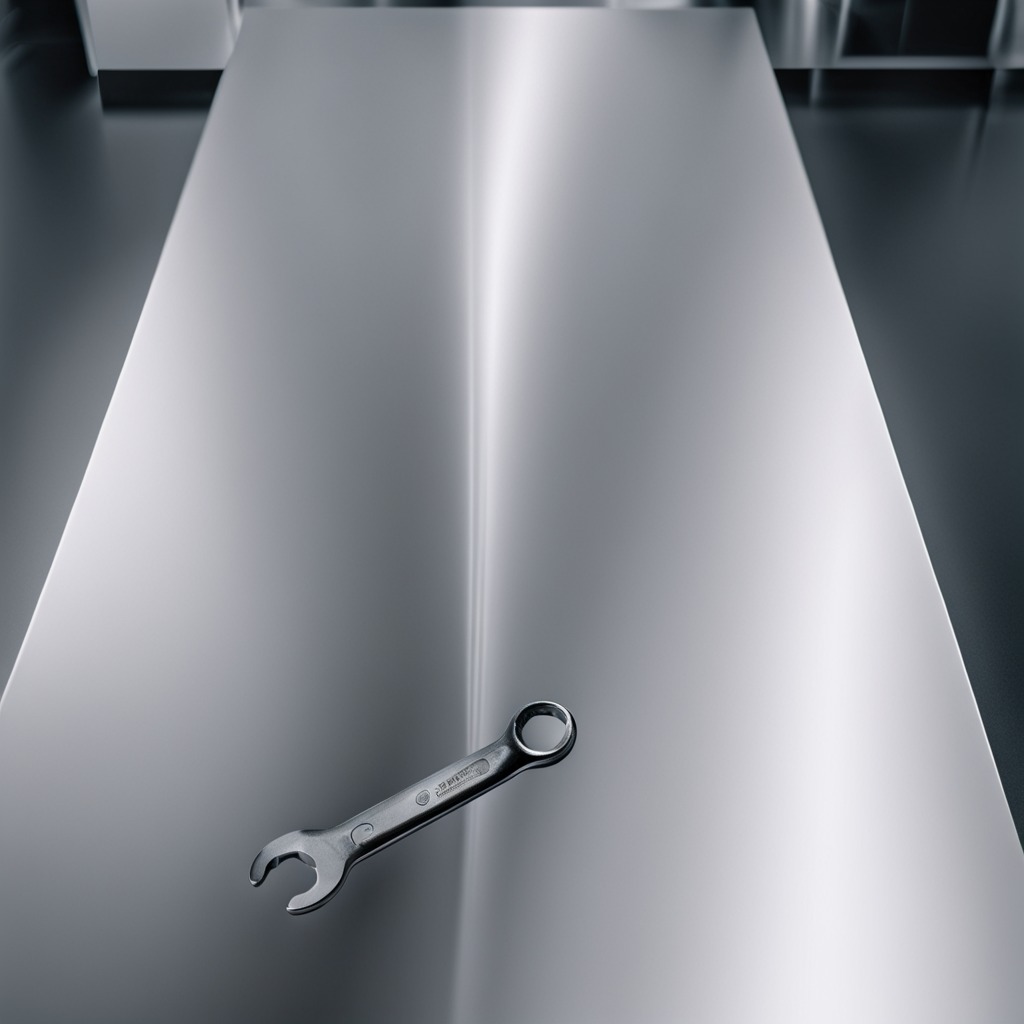
An wrench is lying on a stainless steel table in a high-end prototyping lab.